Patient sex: M
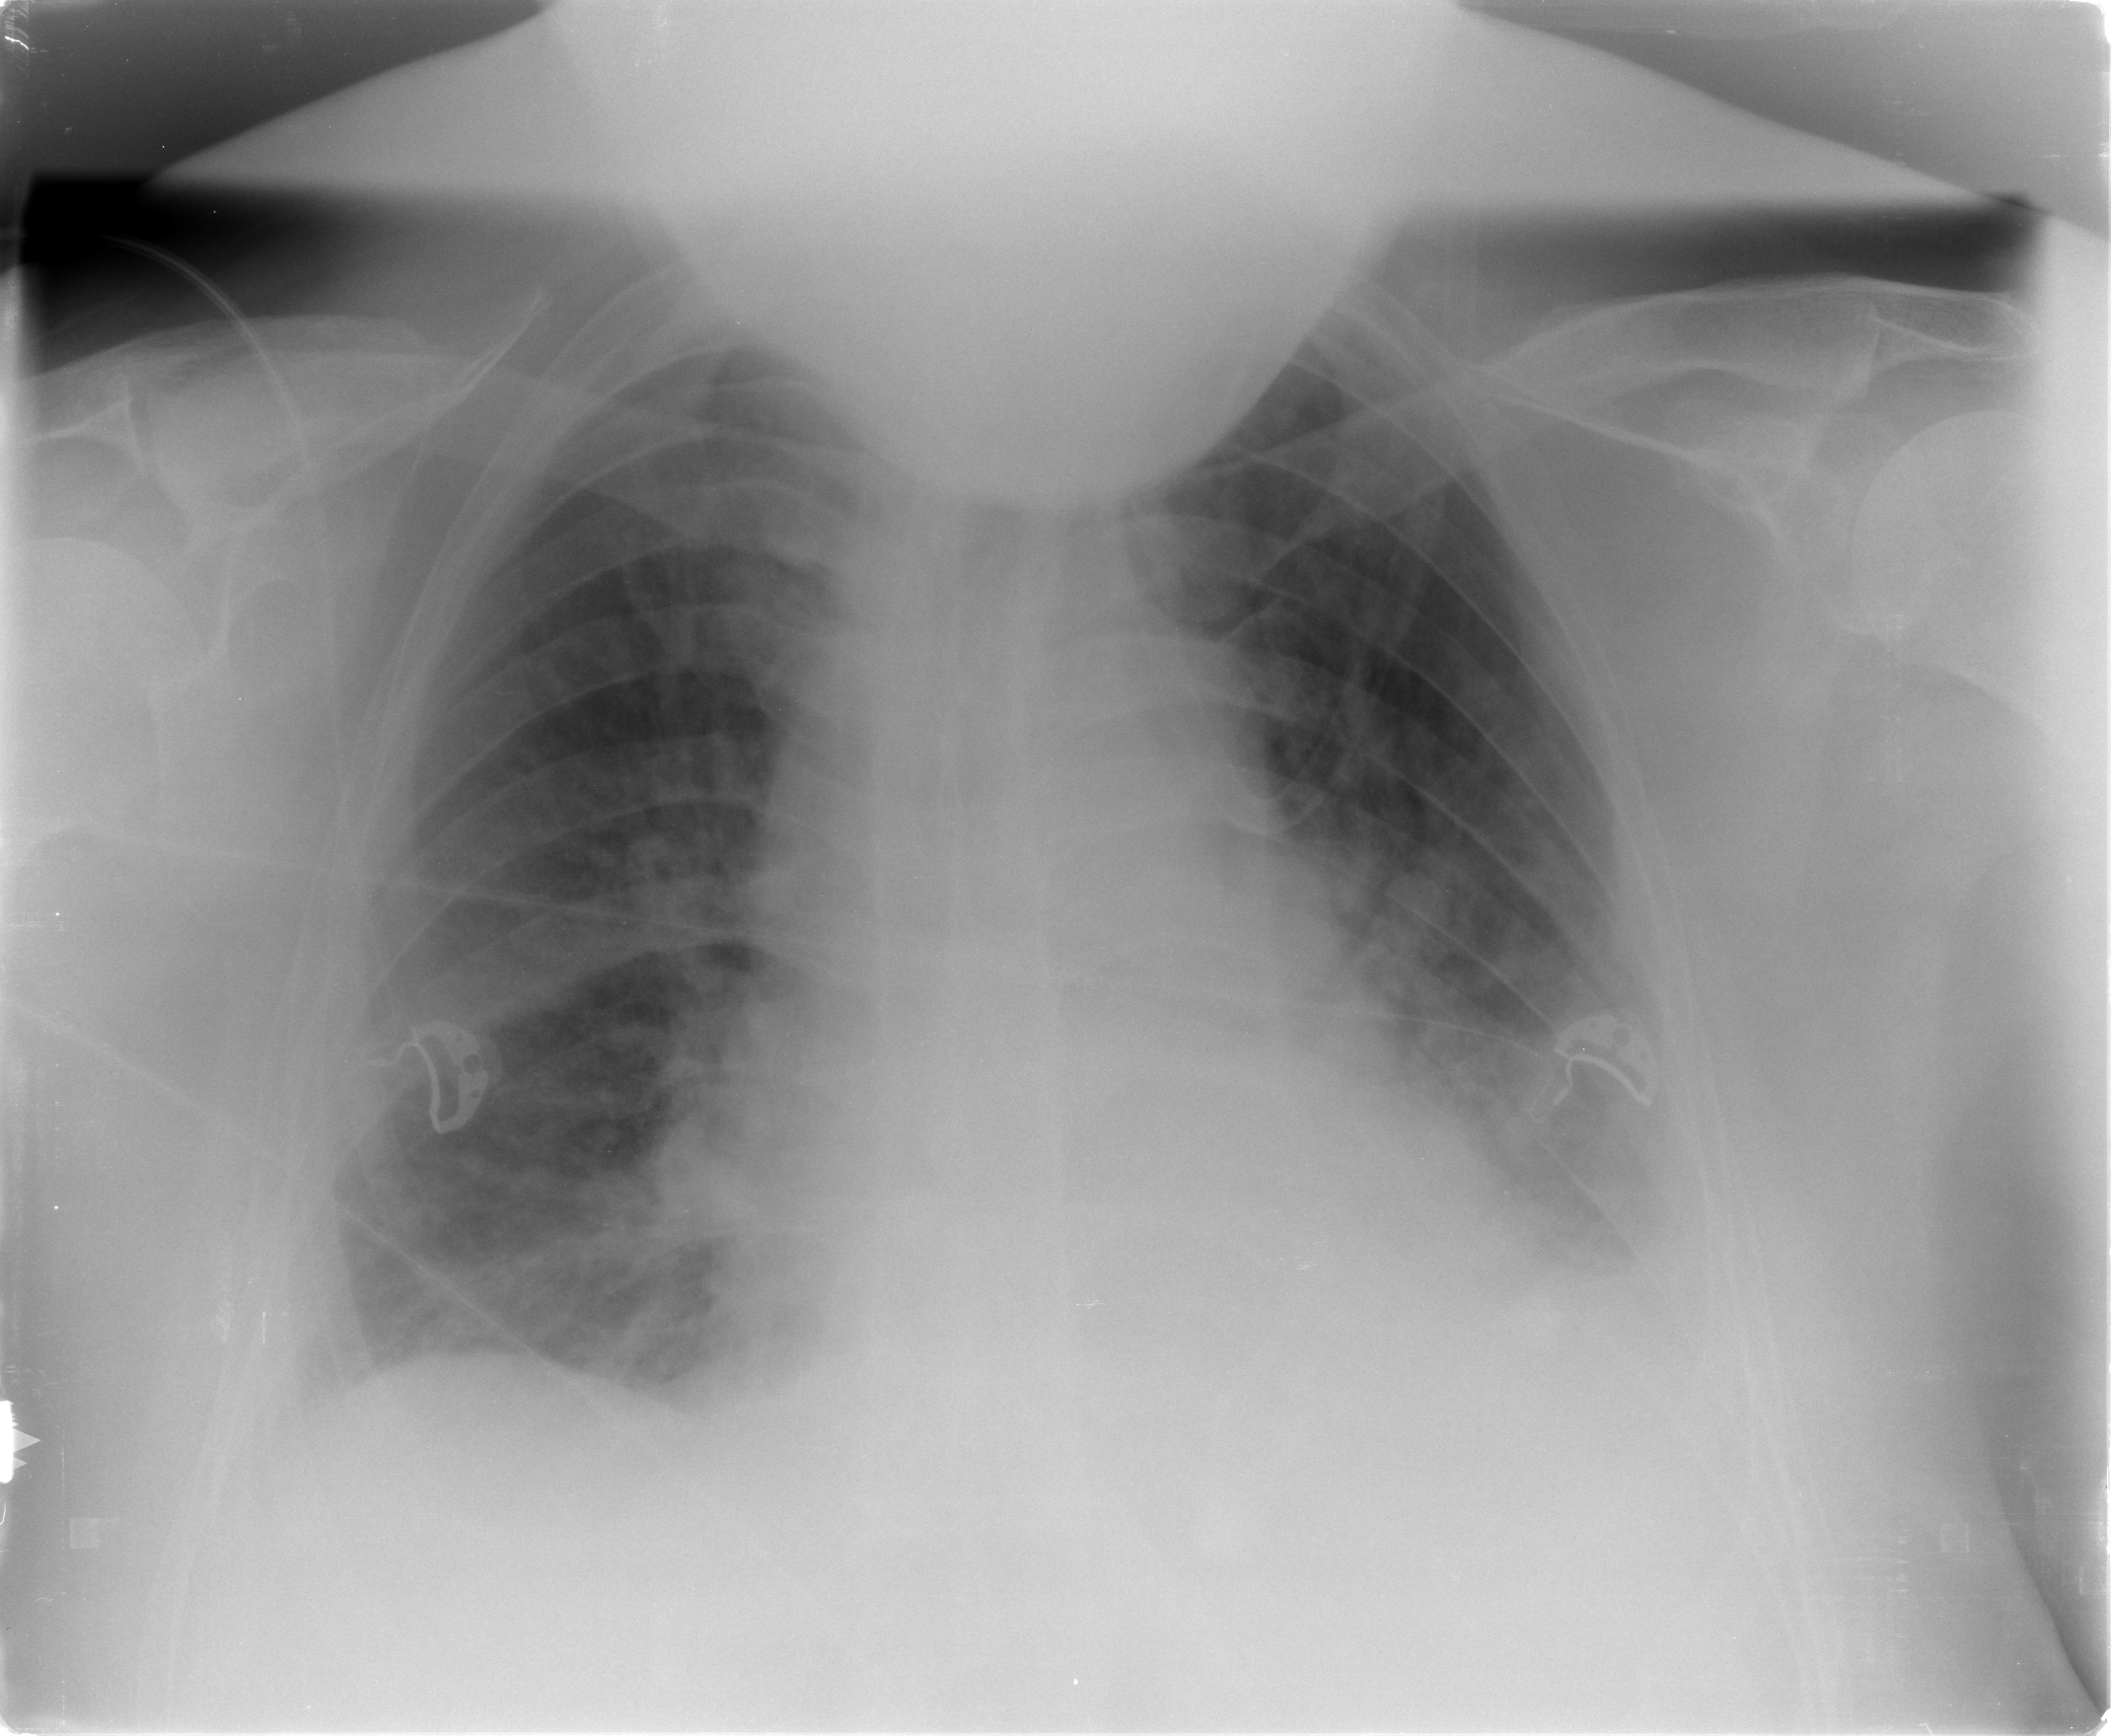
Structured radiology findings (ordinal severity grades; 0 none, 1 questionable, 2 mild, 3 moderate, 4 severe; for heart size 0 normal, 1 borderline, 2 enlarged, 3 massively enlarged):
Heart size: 2
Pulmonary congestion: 2
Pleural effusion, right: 2
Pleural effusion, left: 2
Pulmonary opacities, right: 2
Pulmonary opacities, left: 2
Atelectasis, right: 2
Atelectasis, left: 3